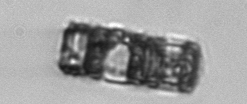
Label: Paralia_sulcata